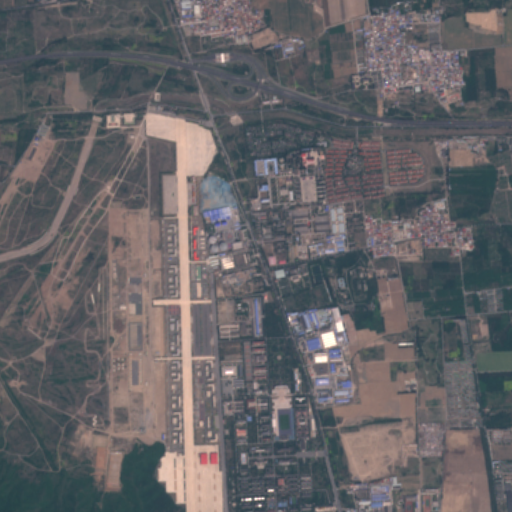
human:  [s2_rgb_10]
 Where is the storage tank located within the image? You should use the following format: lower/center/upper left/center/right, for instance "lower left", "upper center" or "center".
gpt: The storage tank is located in the center of the image.
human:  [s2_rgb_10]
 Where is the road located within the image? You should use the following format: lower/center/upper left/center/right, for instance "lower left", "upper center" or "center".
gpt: There is no road in the image.